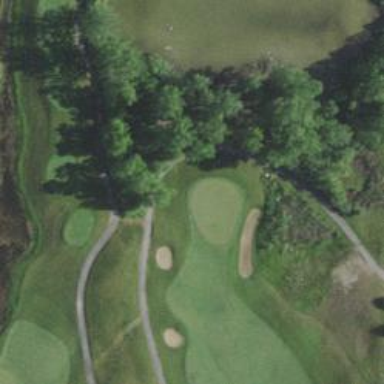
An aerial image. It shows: Path for both road and golf.